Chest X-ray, PA view. Patient: 60 years old, sex F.
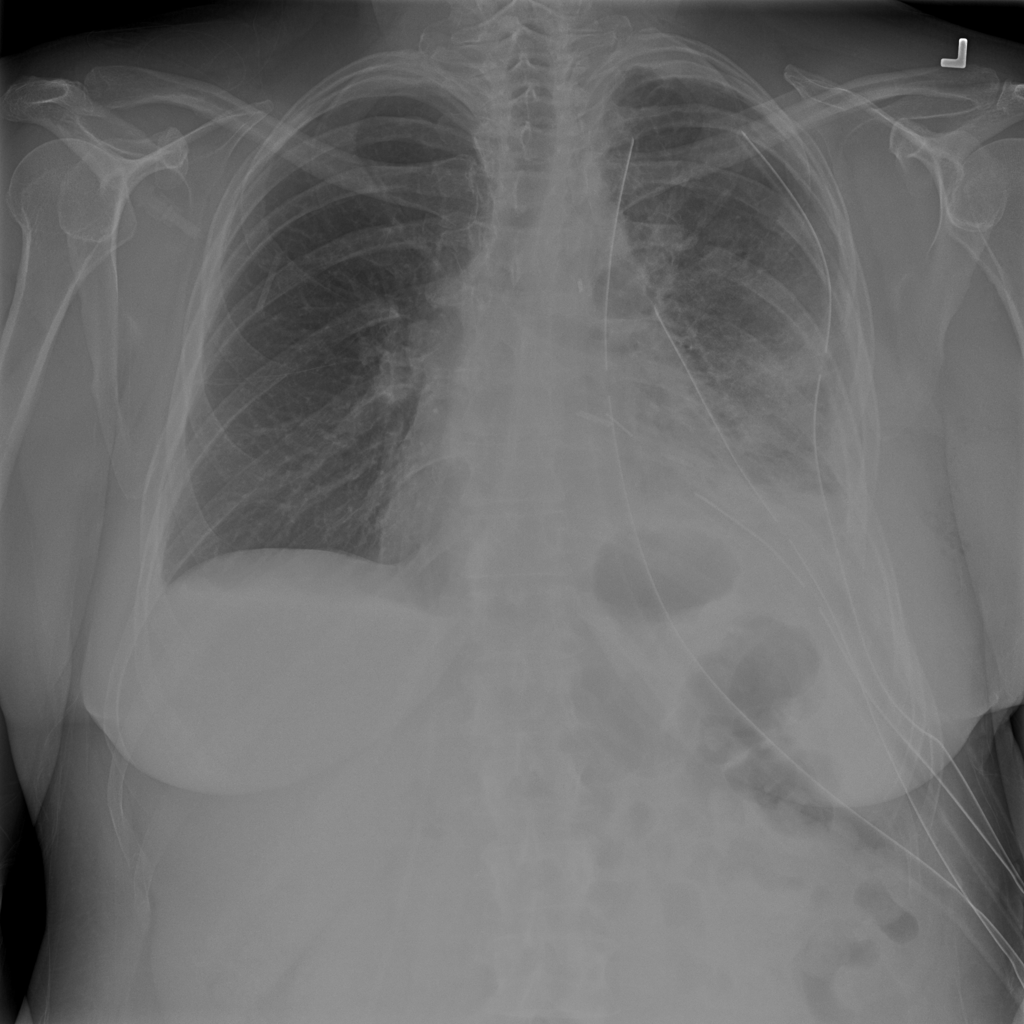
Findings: No Finding